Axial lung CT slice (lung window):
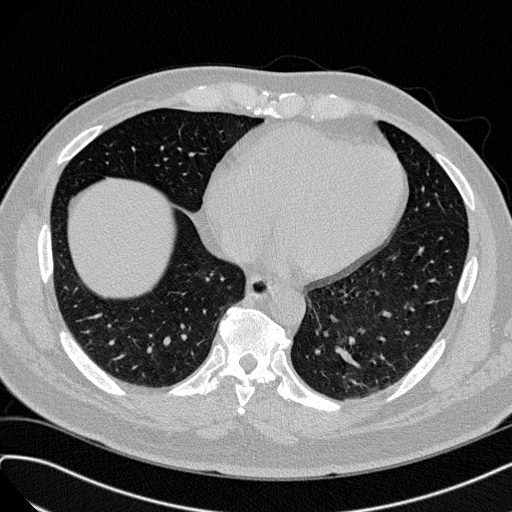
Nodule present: no